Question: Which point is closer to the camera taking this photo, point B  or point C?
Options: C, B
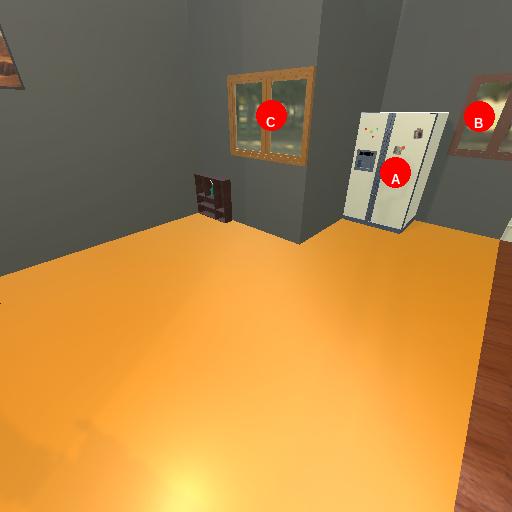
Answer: C